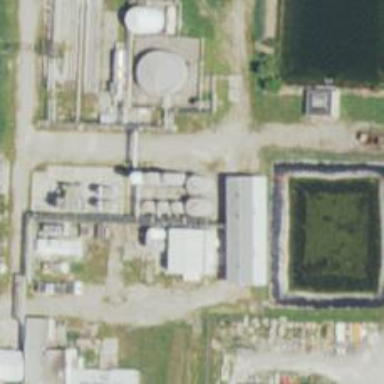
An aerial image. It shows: Storage tank with man-made structure.